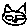
Label: cat